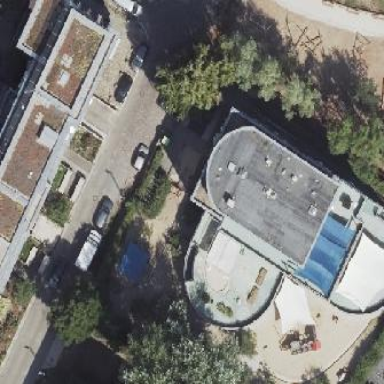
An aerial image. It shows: Flat-roofed kindergarten building.